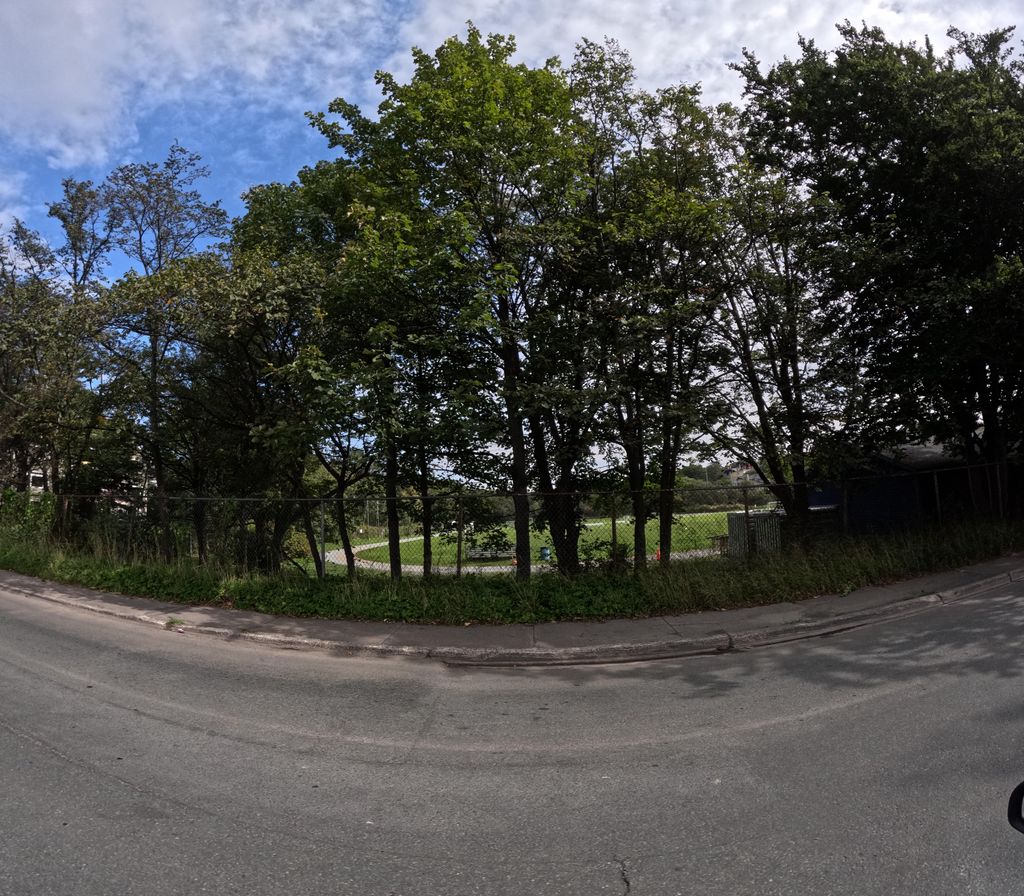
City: st_johns